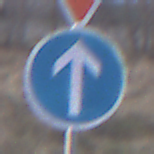
Verkehrszeichen: VorgeschriebeneFahrtrichtungGeradeaus
Zusatzzeichen oben: VorfahrtGewaehren
Umgebung: Outdoor, Nature
Tageszeit: MorningAfternoon
Wetter: PartlyCloudy
Licht: Natural
Jahreszeit: NotSpecified
Kontrast: HighContrast